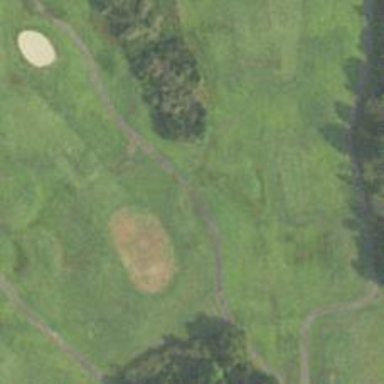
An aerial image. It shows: Golf cartpath that is also road path.